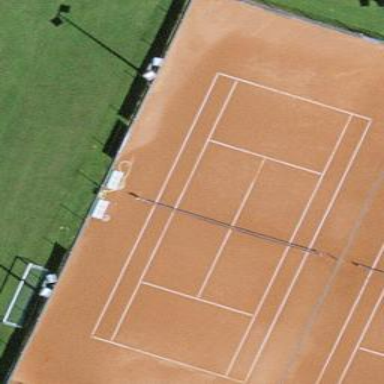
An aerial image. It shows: Tennis pitch with clay surface for leisure sports.